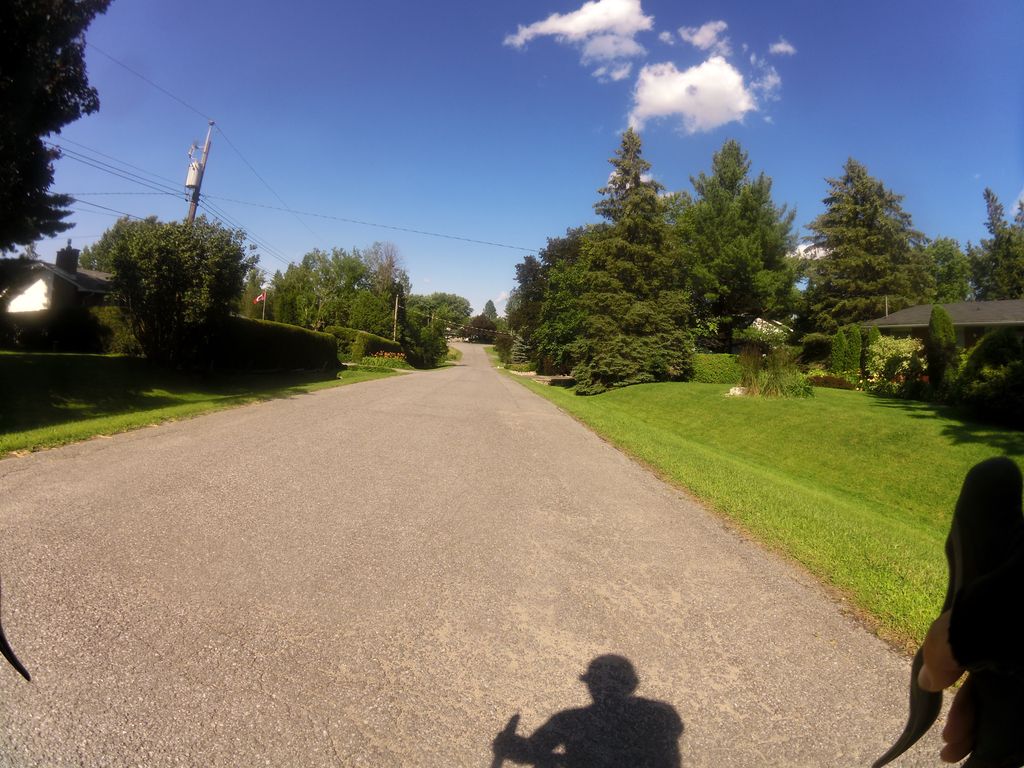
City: ottawa-gatineau